Цилиндр радиусом $R$ зафиксирован горизонтально, и через него перекинута идеальная нить длиной $\frac{\pi}{2}R$, концы которой привязаны к двум грузам с массами $m_1$ и $m_2$ ($m_1=2m_2$) пренебрежимо малых размеров, причём к $m_1$ привязан её правый конец. Коэффициент трения покоя между ними и поверхностью цилиндра равен $\mu<1$, трение между нитью и цилиндром отсутствует. Поперечное сечение системы показано на рисунке. Цилиндр начинают очень медленно вращать по часовой стрелке до того положения, после прохождения которого система вышла бы из равновесия. После этого цилиндр так же медленно поворачивают на угол $\Delta\theta$ по часовой стрелке, и грузы начинают скользить вниз.
Найдите величину изменения угла $\Delta\theta$.
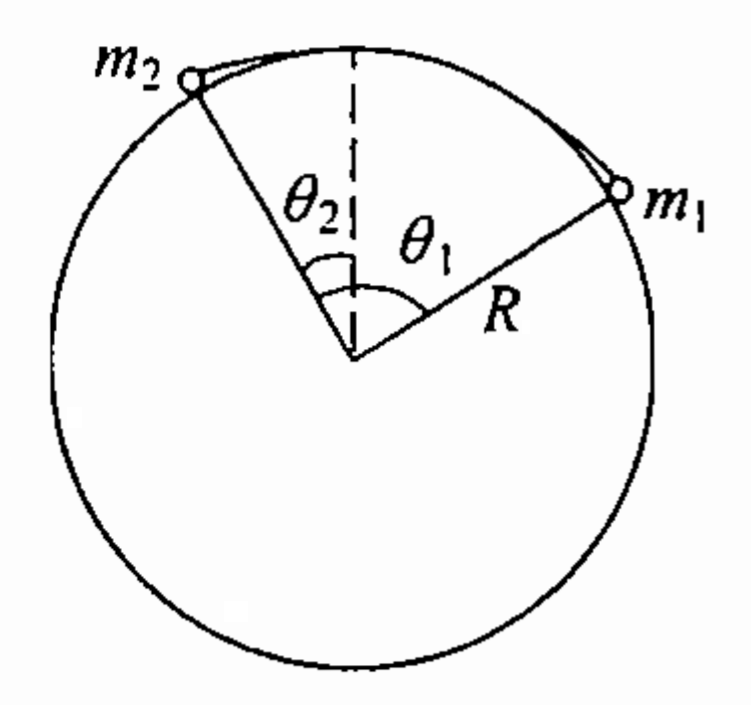
Ответ: \[\Delta\theta=\left\{\begin{array}{ll}\arctan\frac{4}{3},&\mu=\frac{1}{2}\\\arctan\frac{2\mu+1}{2-\mu}+\arctan\frac{\mu+2}{1-2\mu}-\frac{\pi}{2},&\mu<\frac{1}{2}\\\arctan{2\mu+1}{2-\mu}+\arctan\mu-\arcsin\frac{1}{2\sqrt{1+\mu^2}},&\mu>\frac{1}{2}\end{array}\right..\]
Темы:
T, Механика, Статика, Китайские